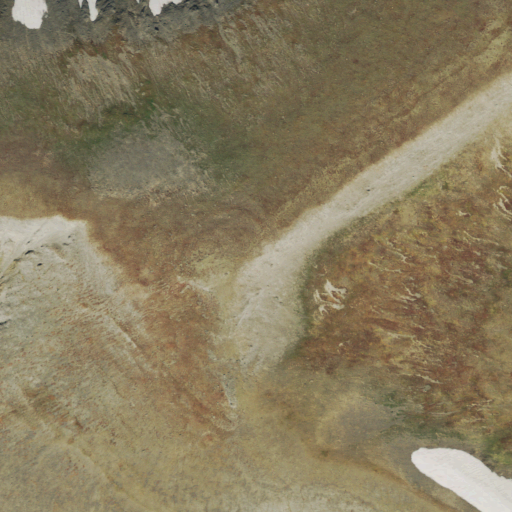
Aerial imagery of mountain in Colorado named West Elk Peak containing shrub, barren land, and snow